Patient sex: M
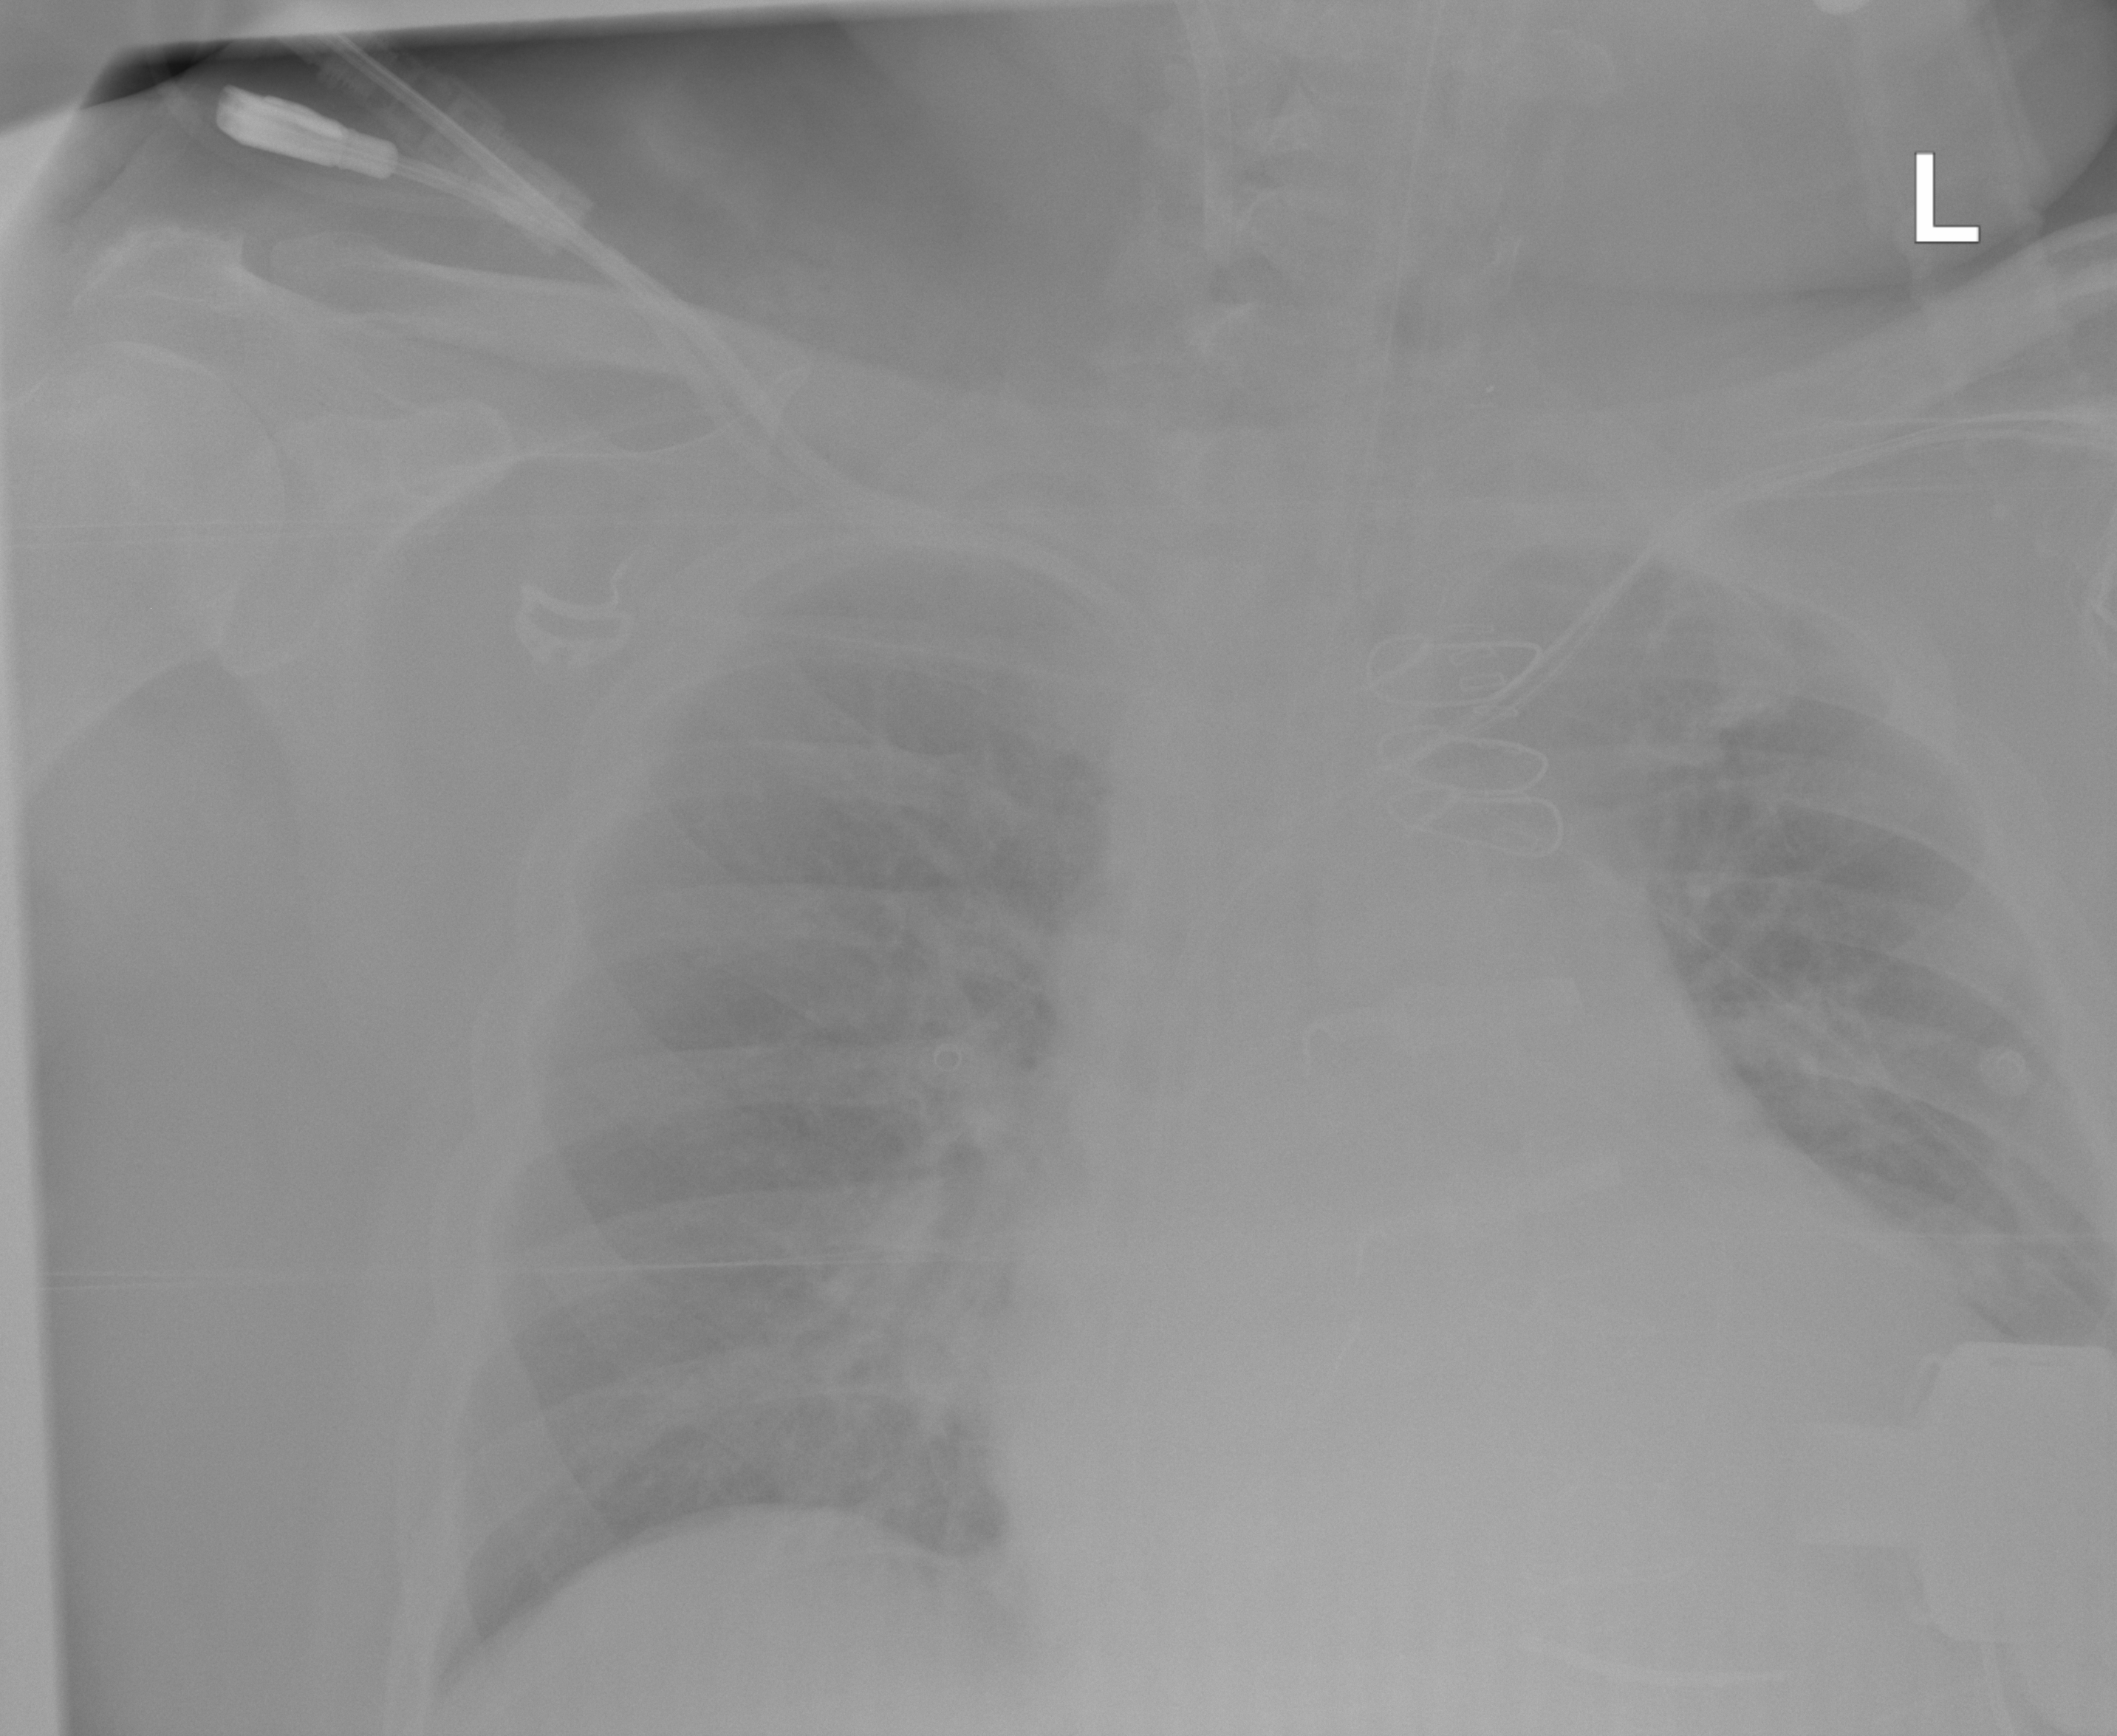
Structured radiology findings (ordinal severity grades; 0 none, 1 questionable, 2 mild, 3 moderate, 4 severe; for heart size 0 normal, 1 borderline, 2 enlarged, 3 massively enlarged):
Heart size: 2
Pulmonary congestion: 2
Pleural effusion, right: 0
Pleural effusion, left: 0
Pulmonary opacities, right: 0
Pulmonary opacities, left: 0
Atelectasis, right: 0
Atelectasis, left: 0